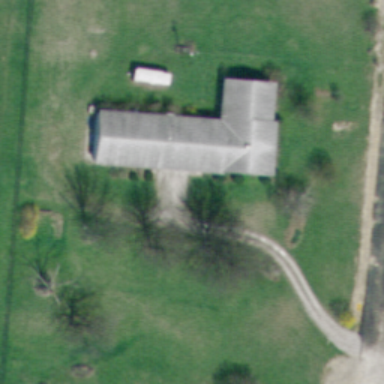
A house is surrounded by verdant lawn in the sparse residential area .